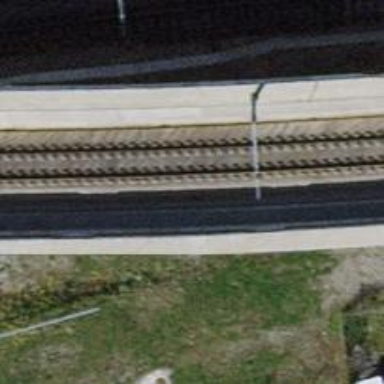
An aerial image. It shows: Abandoned railway yard with one track.